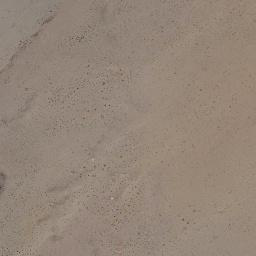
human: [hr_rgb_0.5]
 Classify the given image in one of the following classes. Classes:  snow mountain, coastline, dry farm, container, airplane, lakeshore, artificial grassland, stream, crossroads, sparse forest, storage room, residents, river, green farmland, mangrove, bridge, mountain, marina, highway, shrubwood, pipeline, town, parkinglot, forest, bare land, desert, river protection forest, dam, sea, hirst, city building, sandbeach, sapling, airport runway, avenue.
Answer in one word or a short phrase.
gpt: bare land